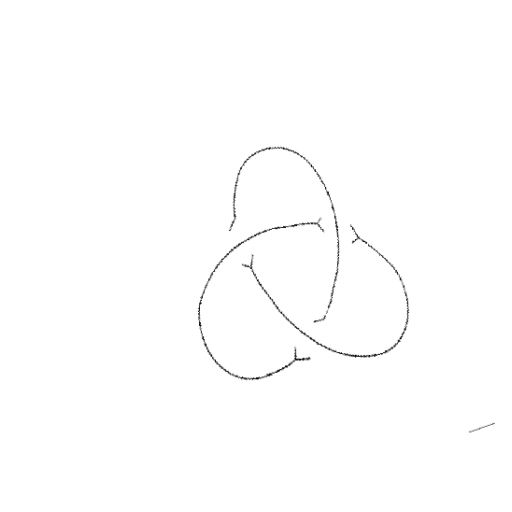
Crossing number: 3